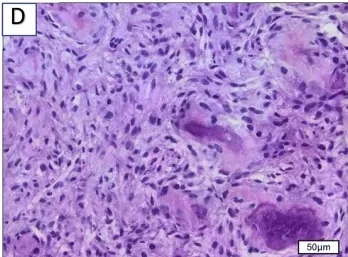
A-D. The histological findings in different enlargements (200 mum; 100 mum; 50 mum). It shows the mixture of bone and connective tissue.
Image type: pathology (h&e)